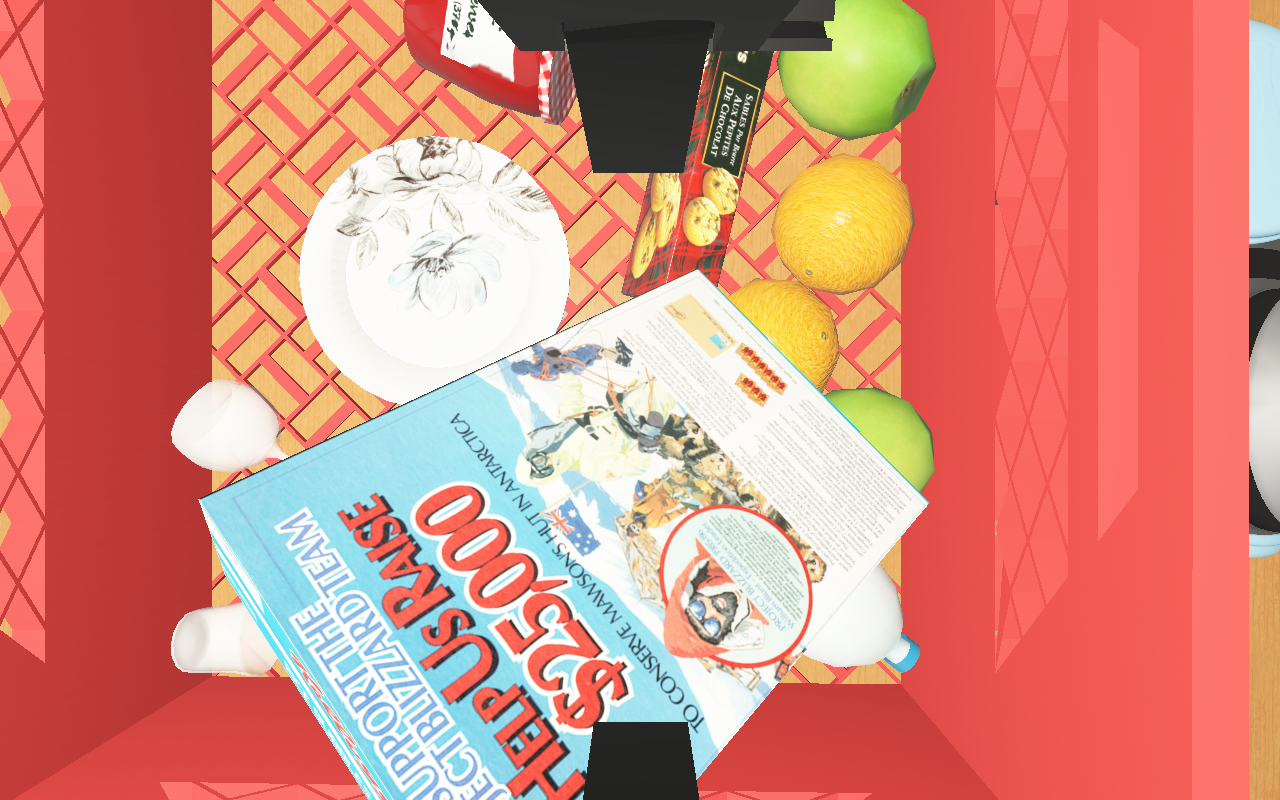
Objects in the scene:
water bottle
apple
apple
orange
jam jar
cereal box
cereal box